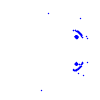
Particle: proton